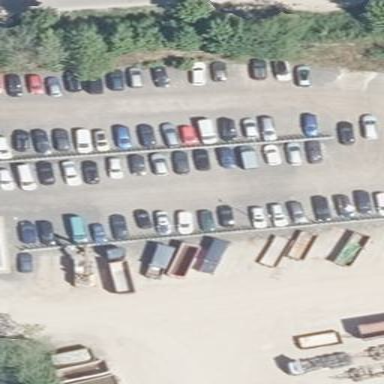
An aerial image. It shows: Road serving as parking aisle.